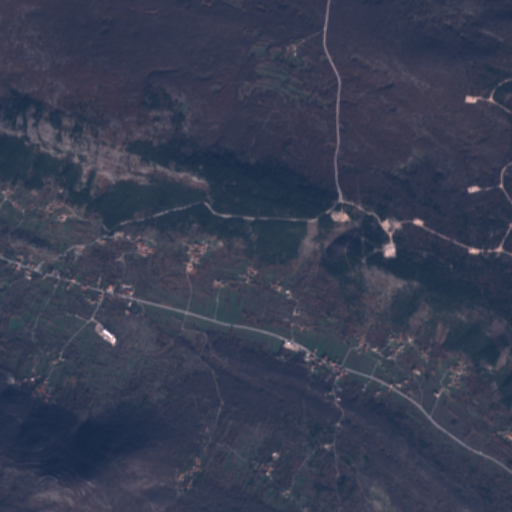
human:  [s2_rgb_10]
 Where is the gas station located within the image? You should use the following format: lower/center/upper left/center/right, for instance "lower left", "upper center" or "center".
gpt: The gas station is located in the lower center of the image.
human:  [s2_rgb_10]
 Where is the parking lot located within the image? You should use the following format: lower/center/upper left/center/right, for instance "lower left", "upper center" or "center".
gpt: The parking lot is located in the center left of the image.
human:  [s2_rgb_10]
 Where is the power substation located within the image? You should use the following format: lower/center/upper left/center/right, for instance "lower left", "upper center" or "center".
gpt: The power substation is located in the center right of the image.
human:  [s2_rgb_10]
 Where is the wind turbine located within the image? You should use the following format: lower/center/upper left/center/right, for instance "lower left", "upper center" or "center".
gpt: The wind turbine is located in the upper right of the image.
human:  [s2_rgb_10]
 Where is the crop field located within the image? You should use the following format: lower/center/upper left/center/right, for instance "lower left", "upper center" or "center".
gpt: There is no crop field in the image.